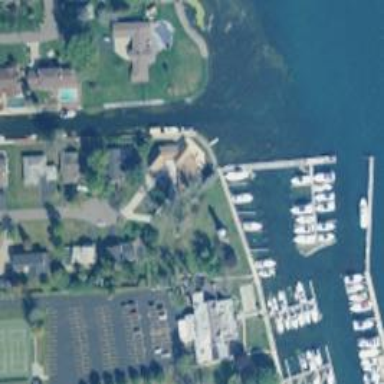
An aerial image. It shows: Marina on the dock.